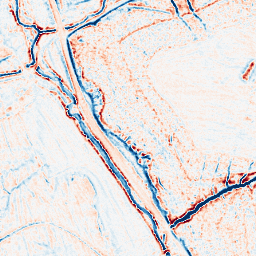
Category: edge_preserving
Decomposition family: bilateral
Decomposition parameters: d: 9
sigma_color: 75
sigma_space: 75
Upsampling method: sinc_blackman
Upsampling parameters: scale: 8
kernel_size: 16
Upsampling scale: 8